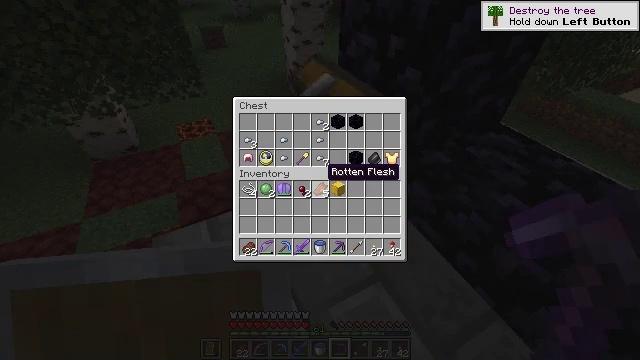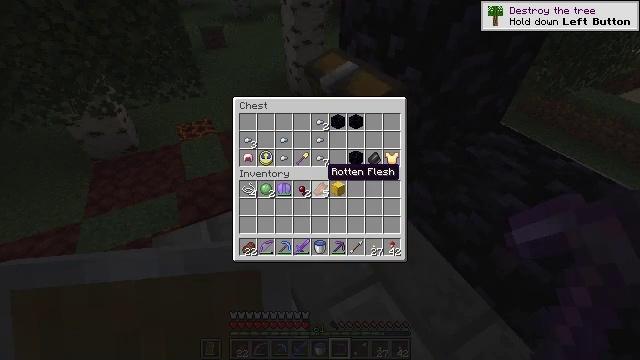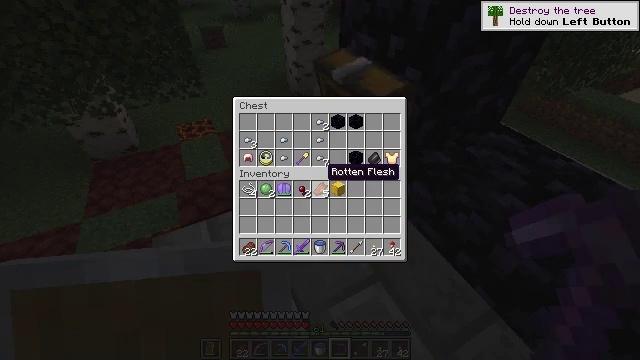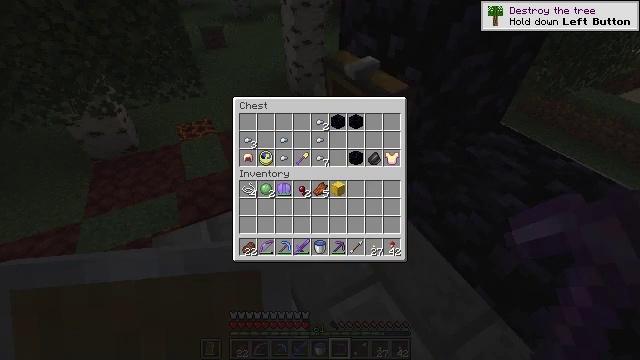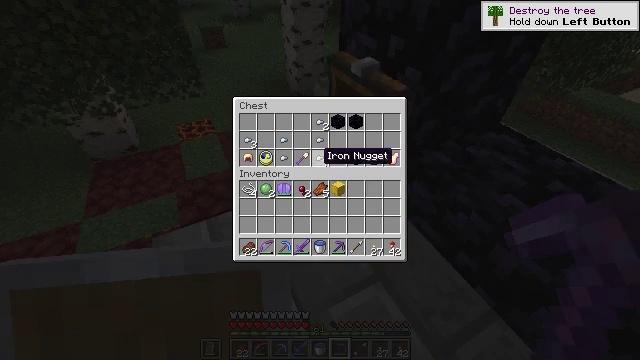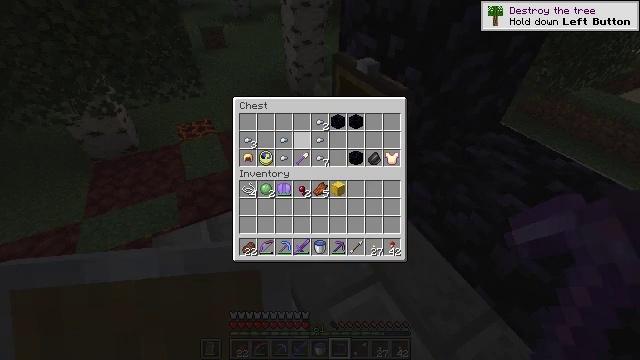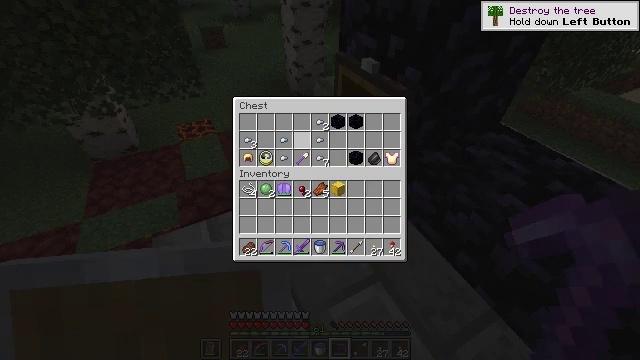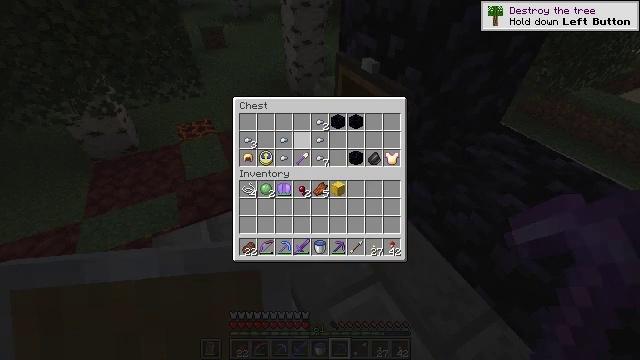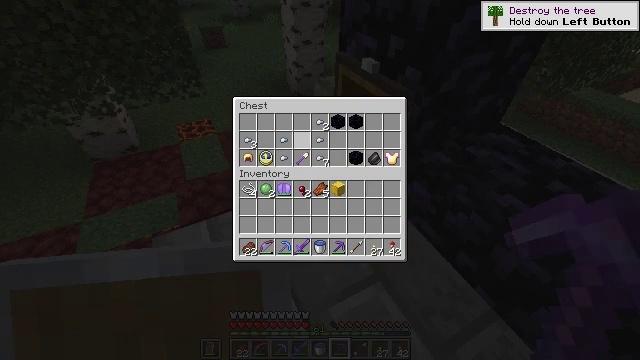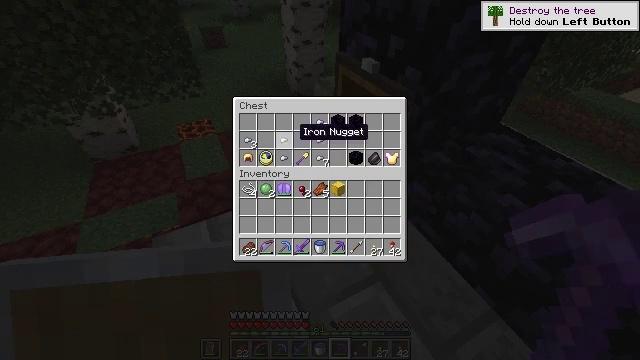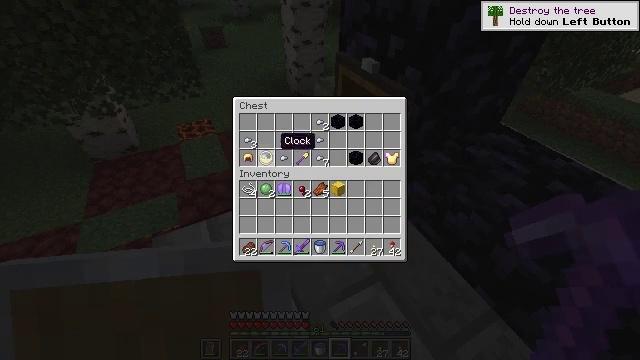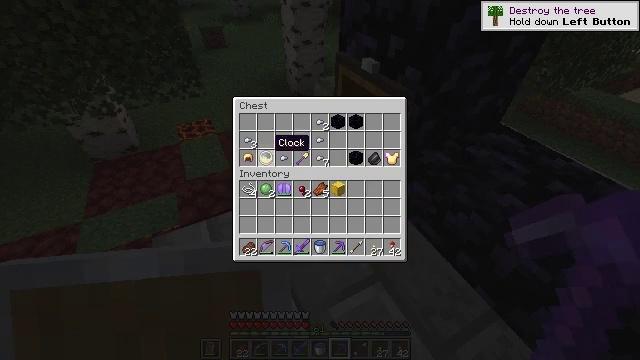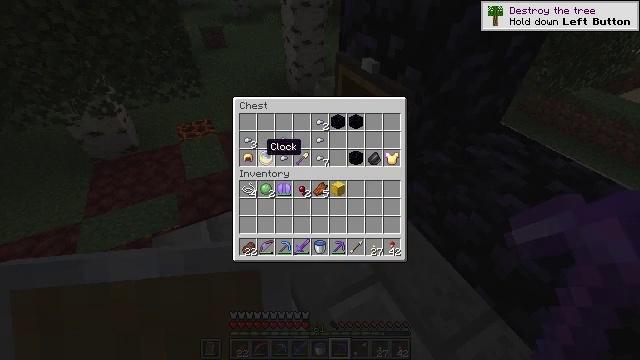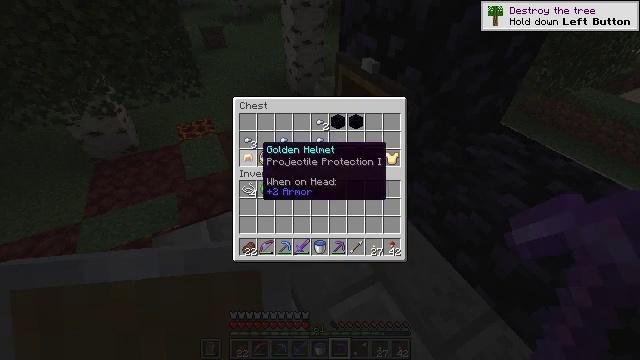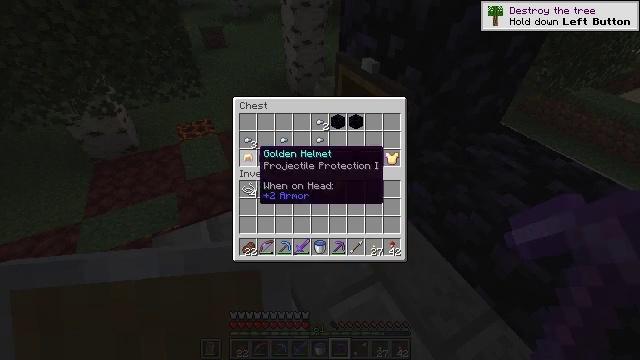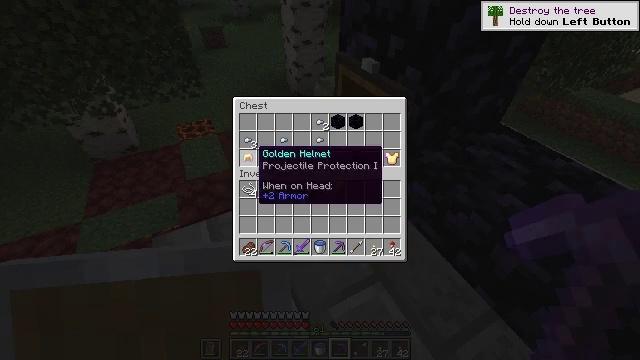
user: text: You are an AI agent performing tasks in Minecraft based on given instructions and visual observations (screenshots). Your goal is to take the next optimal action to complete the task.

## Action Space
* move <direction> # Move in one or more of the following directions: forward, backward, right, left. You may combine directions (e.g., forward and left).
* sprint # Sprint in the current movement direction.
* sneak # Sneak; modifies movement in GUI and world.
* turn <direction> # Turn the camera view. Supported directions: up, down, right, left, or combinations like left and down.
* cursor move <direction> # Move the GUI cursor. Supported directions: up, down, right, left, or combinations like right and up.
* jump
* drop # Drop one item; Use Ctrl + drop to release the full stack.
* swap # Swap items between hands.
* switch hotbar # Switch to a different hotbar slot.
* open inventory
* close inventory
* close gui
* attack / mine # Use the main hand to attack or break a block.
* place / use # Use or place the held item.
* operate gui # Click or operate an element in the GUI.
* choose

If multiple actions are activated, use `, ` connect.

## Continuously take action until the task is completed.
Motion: motion action
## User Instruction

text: Use a pickaxe to gather crying obsidian.
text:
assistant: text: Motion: no_op
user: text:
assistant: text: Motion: no_op
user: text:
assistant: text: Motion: no_op
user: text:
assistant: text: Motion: sneak, turn up
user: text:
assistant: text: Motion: sneak, turn up
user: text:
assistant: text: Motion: sneak
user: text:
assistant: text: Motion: sneak
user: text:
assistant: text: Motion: sneak
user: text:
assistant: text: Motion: sneak, turn left
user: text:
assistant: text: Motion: sneak, turn left and down
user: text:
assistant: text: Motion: sneak
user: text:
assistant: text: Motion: sneak, turn left
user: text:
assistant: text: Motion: sneak
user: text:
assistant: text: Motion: sneak
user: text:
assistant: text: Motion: sneak
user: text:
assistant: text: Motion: sneak
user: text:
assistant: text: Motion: sneak, turn right
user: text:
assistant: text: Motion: sneak
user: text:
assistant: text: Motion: sneak
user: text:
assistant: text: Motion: sneak
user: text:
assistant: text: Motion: sneak
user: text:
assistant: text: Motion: sneak, use / place
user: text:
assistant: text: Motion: sneak, use / place
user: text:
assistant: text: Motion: sneak, use / place
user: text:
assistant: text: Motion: sneak, turn left
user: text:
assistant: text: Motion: sneak
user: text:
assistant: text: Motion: sneak
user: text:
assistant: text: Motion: sneak
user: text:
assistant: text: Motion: sneak
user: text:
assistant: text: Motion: sneak